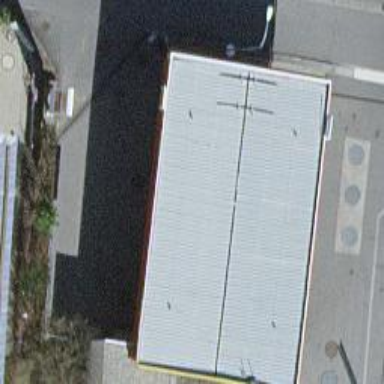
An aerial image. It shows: Fuel station.